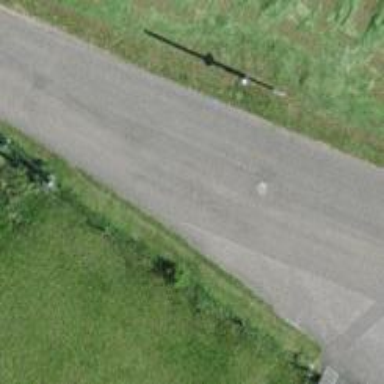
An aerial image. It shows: Unclassified road with asphalt surface.